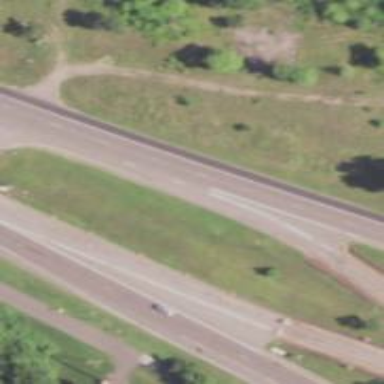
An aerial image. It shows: Trunk link highway.